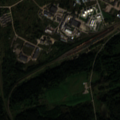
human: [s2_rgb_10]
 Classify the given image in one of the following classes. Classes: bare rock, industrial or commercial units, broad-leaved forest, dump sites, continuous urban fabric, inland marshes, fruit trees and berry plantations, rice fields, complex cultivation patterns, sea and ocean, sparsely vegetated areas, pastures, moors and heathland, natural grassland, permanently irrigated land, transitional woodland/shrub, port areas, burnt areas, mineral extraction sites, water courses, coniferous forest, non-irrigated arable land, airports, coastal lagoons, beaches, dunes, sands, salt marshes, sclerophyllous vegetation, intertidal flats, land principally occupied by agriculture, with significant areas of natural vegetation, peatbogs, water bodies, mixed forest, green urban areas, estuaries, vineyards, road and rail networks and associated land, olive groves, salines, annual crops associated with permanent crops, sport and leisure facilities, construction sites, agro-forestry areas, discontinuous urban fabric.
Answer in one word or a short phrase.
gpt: industrial or commercial units, road and rail networks and associated land, pastures, land principally occupied by agriculture, with significant areas of natural vegetation, coniferous forest, mixed forest